Field crop: maize
Growth stage: 2
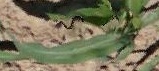
Species: maize